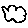
Label: cloud